Question: I'm using Buddypress with Buddypress like plugin and I want to get ids of all posts liked by a logged in user. There is a row in a database called 'bp_liked_blogposts' with an array as a value. The row looks like this:

I tried to display this field 'using get_user_meta' function and then implode the array with PHP to list of values. The result was "blogpost_liked","blogpost_liked"... but I need to get the number that goes after 'i':
I'm not PHP or Mysql expert so I need some help with this. Thank you.
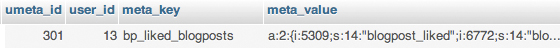
Answer: You don't need to manually explode that data. The data is stored in JSON format. You can use <URL> to automatically construct an array out of your data.